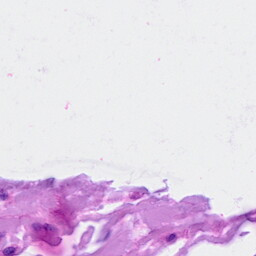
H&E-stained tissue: Breast